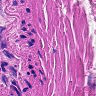
Metastatic tissue present: no